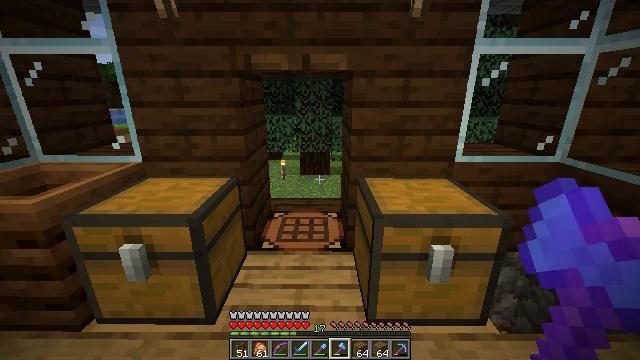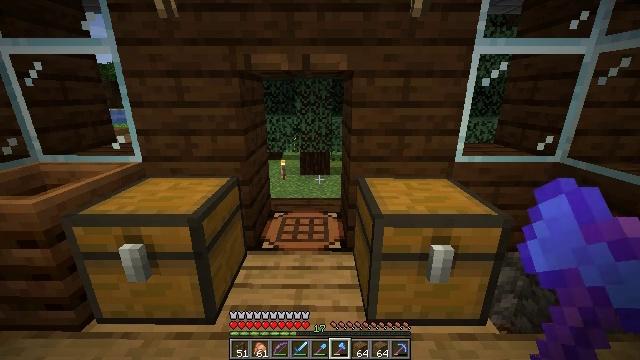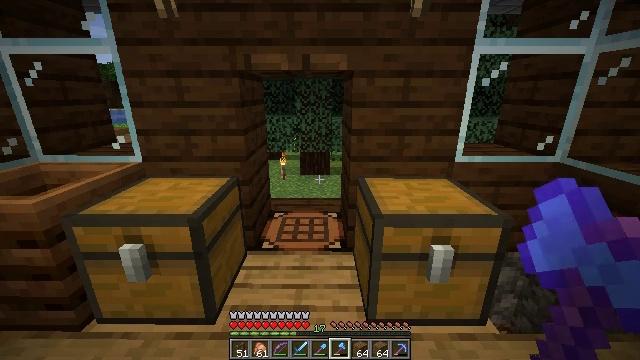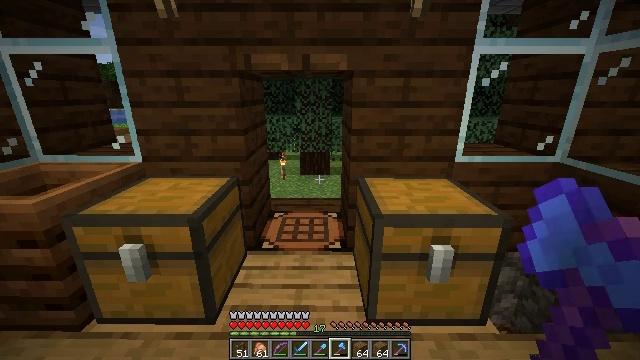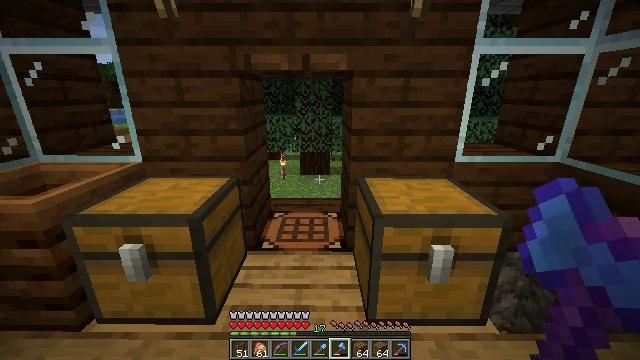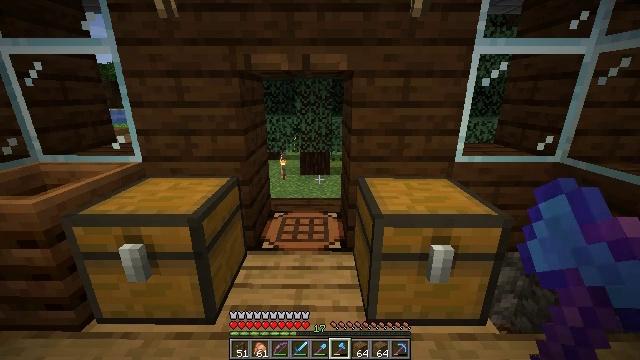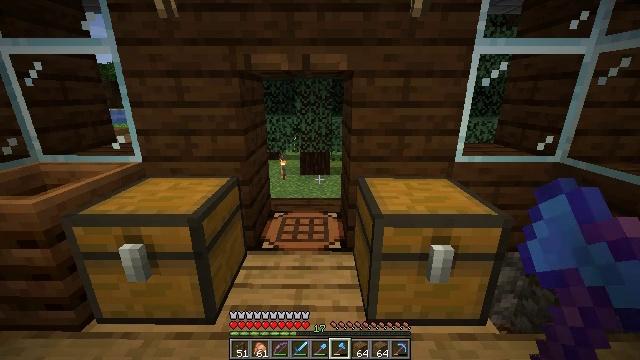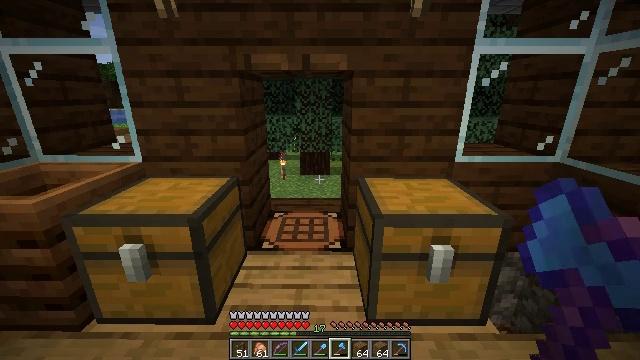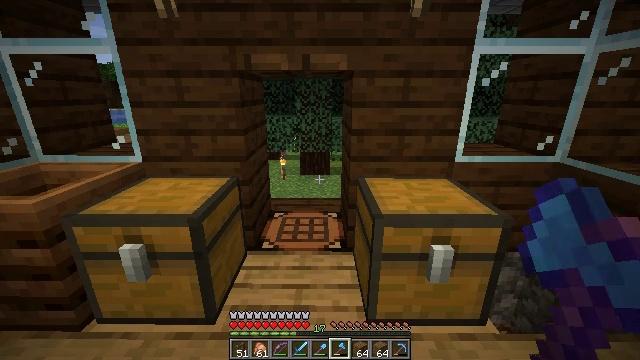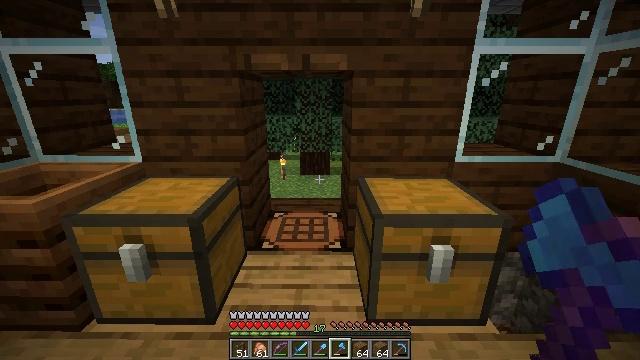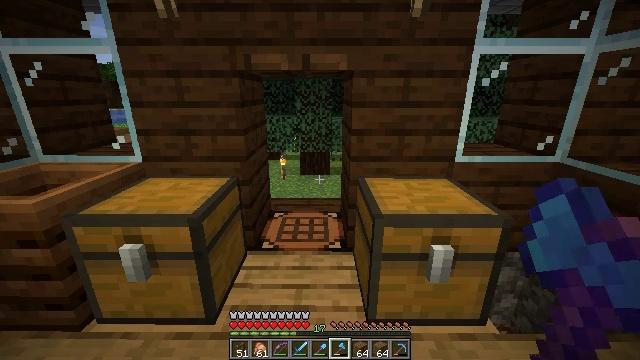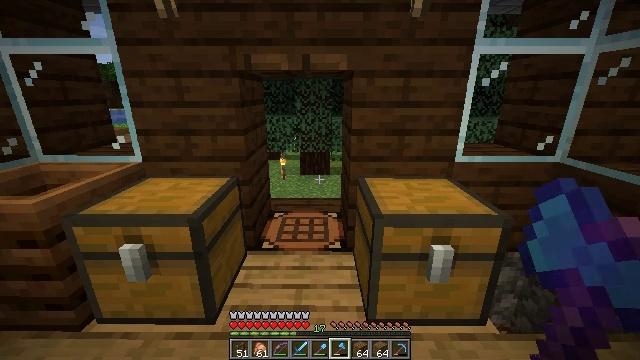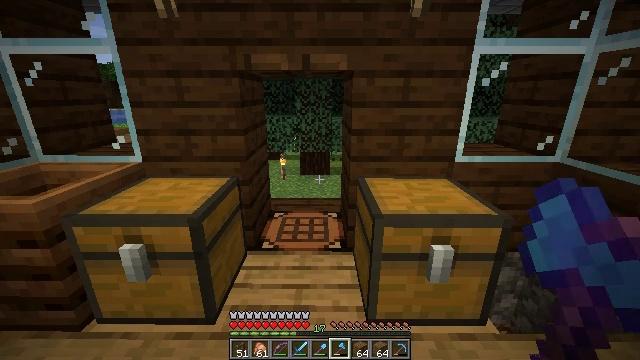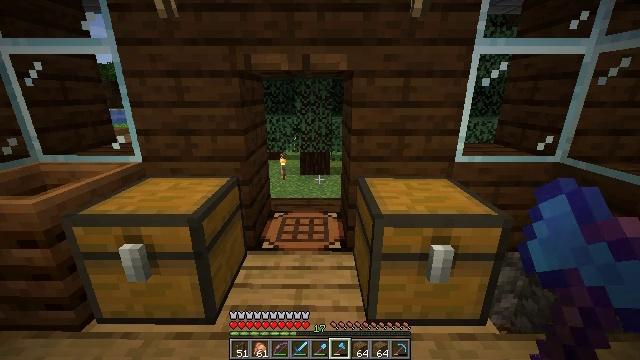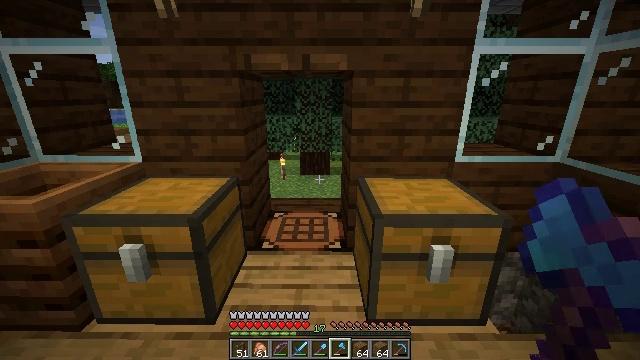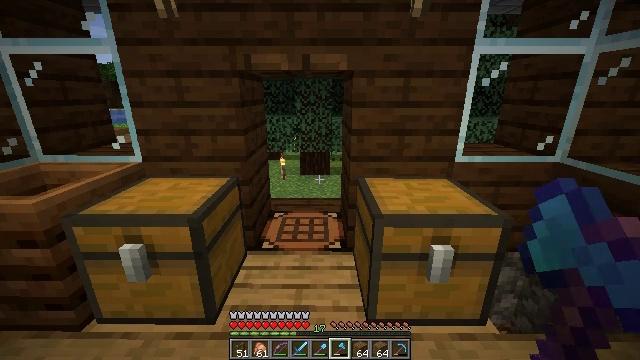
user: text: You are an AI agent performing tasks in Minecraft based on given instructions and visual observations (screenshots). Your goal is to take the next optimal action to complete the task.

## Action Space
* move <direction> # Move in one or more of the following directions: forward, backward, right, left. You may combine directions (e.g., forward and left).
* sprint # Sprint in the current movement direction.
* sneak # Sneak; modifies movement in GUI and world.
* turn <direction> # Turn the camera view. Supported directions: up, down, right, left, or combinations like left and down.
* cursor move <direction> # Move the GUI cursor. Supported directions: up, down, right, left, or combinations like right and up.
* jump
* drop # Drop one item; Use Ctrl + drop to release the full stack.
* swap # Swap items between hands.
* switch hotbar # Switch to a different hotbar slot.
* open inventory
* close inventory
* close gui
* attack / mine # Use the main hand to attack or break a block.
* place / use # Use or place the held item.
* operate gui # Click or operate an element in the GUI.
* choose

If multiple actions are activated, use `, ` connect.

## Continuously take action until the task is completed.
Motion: motion action
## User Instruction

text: Reclaim the spruce fence for reuse.
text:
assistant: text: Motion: no_op
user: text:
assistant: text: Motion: no_op
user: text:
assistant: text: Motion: no_op
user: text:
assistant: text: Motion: no_op
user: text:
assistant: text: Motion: no_op
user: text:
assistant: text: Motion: no_op
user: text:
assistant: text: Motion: no_op
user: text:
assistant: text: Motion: no_op
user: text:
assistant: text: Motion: no_op
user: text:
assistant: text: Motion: no_op
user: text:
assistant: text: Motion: no_op
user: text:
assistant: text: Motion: no_op
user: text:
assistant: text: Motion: no_op
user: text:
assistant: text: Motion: no_op
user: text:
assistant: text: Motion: no_op
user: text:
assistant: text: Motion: no_op
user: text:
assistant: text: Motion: no_op
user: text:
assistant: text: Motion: no_op
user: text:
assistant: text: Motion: no_op
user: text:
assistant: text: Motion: no_op
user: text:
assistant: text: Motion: no_op
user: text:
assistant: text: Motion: no_op
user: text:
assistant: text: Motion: no_op
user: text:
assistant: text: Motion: no_op
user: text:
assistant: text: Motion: no_op
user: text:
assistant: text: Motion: no_op
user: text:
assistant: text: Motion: no_op
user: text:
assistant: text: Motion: no_op
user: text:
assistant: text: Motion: no_op
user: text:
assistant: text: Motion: no_op